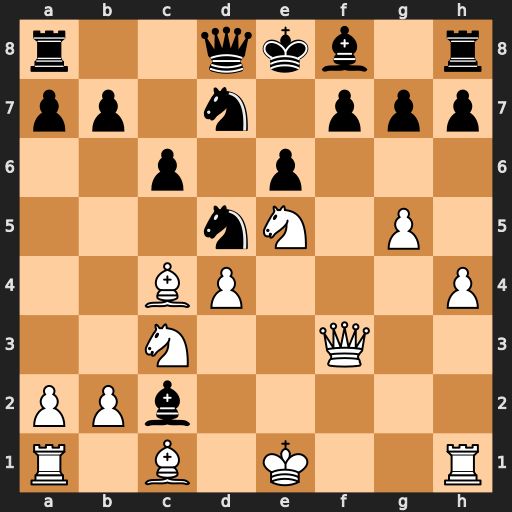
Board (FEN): r2qkb1r/pp1n1ppp/2p1p3/3nN1P1/2BP3P/2N2Q2/PPb5/R1B1K2R
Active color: w
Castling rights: KQkq
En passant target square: -
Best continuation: Qxf7#